Field crop: maize
Growth stage: 2
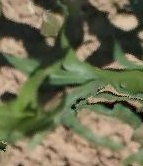
Species: maize